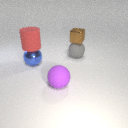
large red rubber cylinder above large blue metal sphere